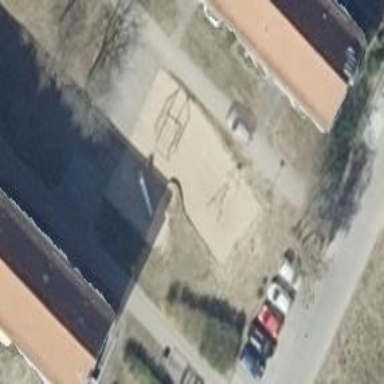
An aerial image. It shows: Playground area for leisure activities on the land.